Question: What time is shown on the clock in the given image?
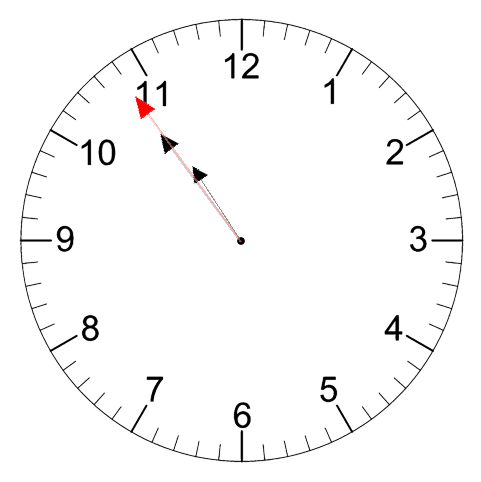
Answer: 10:53:54